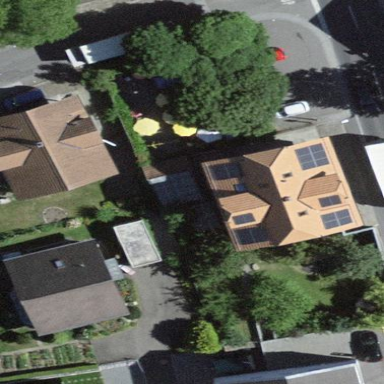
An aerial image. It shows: Residential building.